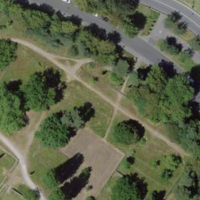
EUNIS habitat code: 57
Species observed at this site:
Certhia brachydactyla
Corvus corone
Turdus philomelos
Falco subbuteo
Alcedo atthis
Sylvia atricapilla
Spinus spinus
Chroicocephalus ridibundus
Luscinia megarhynchos
Cygnus olor
Larus michahellis
Erithacus rubecula
Phoenicurus ochruros
Sitta europaea
Phoenicurus phoenicurus
Columba livia
Falco tinnunculus
Picus viridis
Acrocephalus scirpaceus
Motacilla cinerea
Cyanistes caeruleus
Anas platyrhynchos
Sturnus vulgaris
Chloris chloris
Aythya ferina
Streptopelia decaocto
Troglodytes troglodytes
Passer domesticus
Fringilla coelebs
Regulus ignicapilla
Carduelis carduelis
Turdus merula
Columba palumbus
Buxus sempervirens
Parus major
Hirundo rustica
Columba oenas
Milvus migrans
Mergus merganser
Cercis siliquastrum
Quercus ilex
Motacilla alba
Delichon urbicum